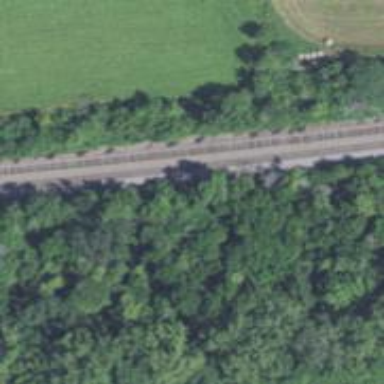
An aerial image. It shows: Railway track.